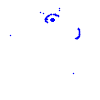
Particle: pion